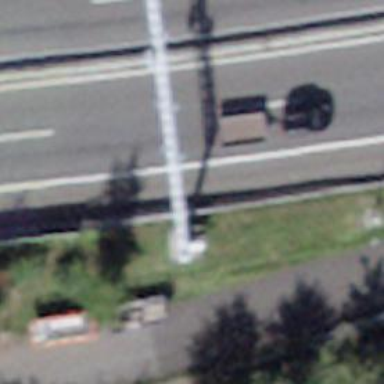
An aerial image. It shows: Gantry structure.